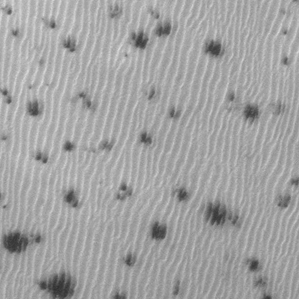
Label: frost